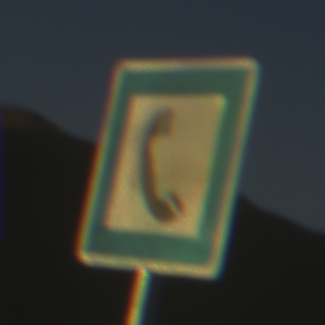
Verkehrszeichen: Fernsprecher
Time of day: SunriseSunset
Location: Outdoor (Nature)
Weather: Clear
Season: NotSpecified
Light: Natural